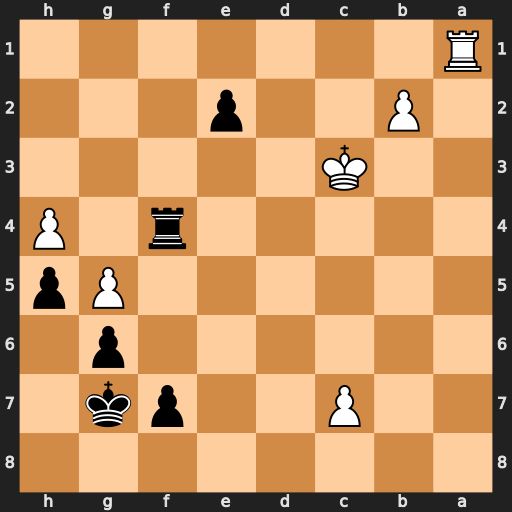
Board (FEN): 8/2P2pk1/6p1/6Pp/5r1P/2K5/1P2p3/R7
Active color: b
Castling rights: -
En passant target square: -
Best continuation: Rf1 Kb3 Rxa1